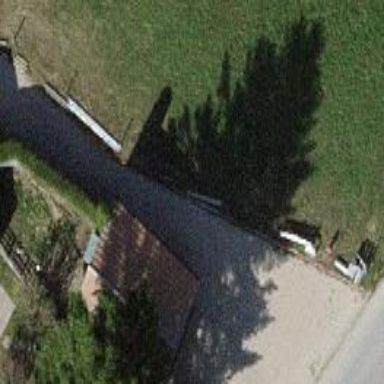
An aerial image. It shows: Garage.